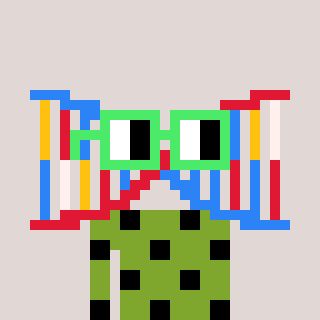
a pixel art character with square light green glasses, a dna-shaped head and a slimegreen-colored body on a warm background